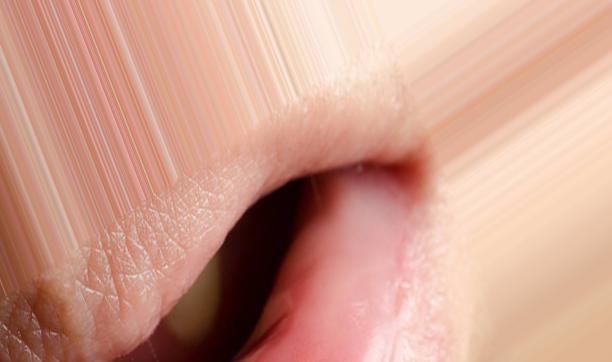
Condition: Mouth Ulcer